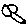
Label: bird